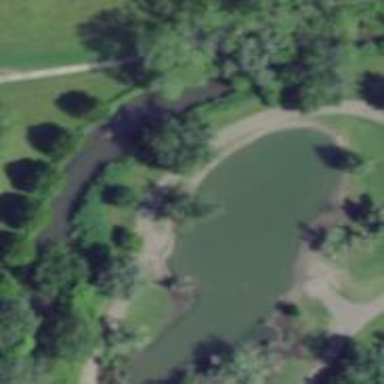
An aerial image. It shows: Peaceful pond surrounded by nature.